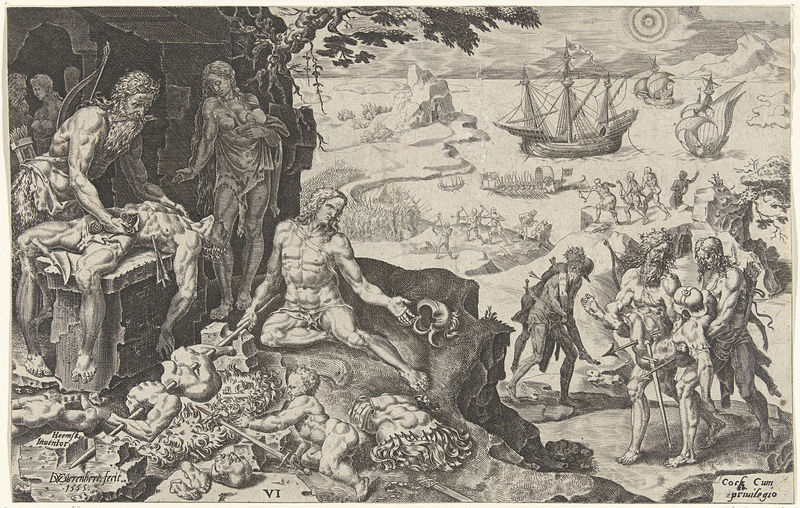
Titel: Beschaving wordt gebracht bij de Indianen
Künstler: Dirck Volckertsz Coornhert
Standort: Amsterdam
Institution: Rijksmuseum
Schlagwörter: baum, feuer, gott, mann, meer, nackt, schatten, weiß, wolken, landschaft, menschen, ufer, frau, männer, schwarz, zeichnung, sonne, kind, engel, küste, schiff, schlacht, essen, schlachten, schwarz-weiß, götter, feuerstelle, galeere, cock